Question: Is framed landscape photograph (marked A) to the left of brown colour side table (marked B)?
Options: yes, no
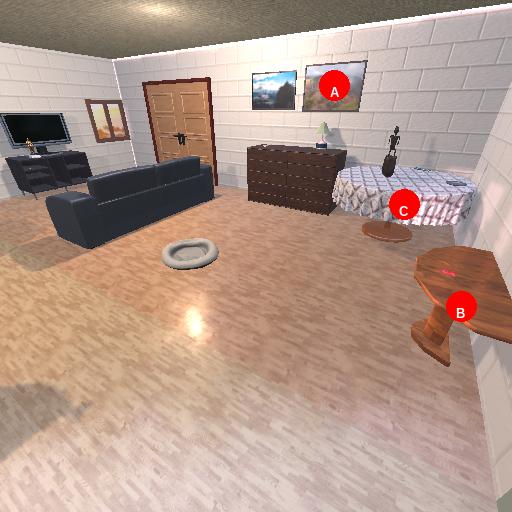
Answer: yes